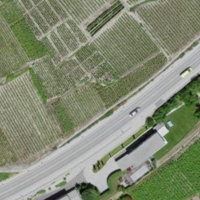
EUNIS habitat code: 55
Species observed at this site:
Accipiter nisus
Pica pica
Falco tinnunculus
Sturnus vulgaris
Hirundo rustica